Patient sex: F
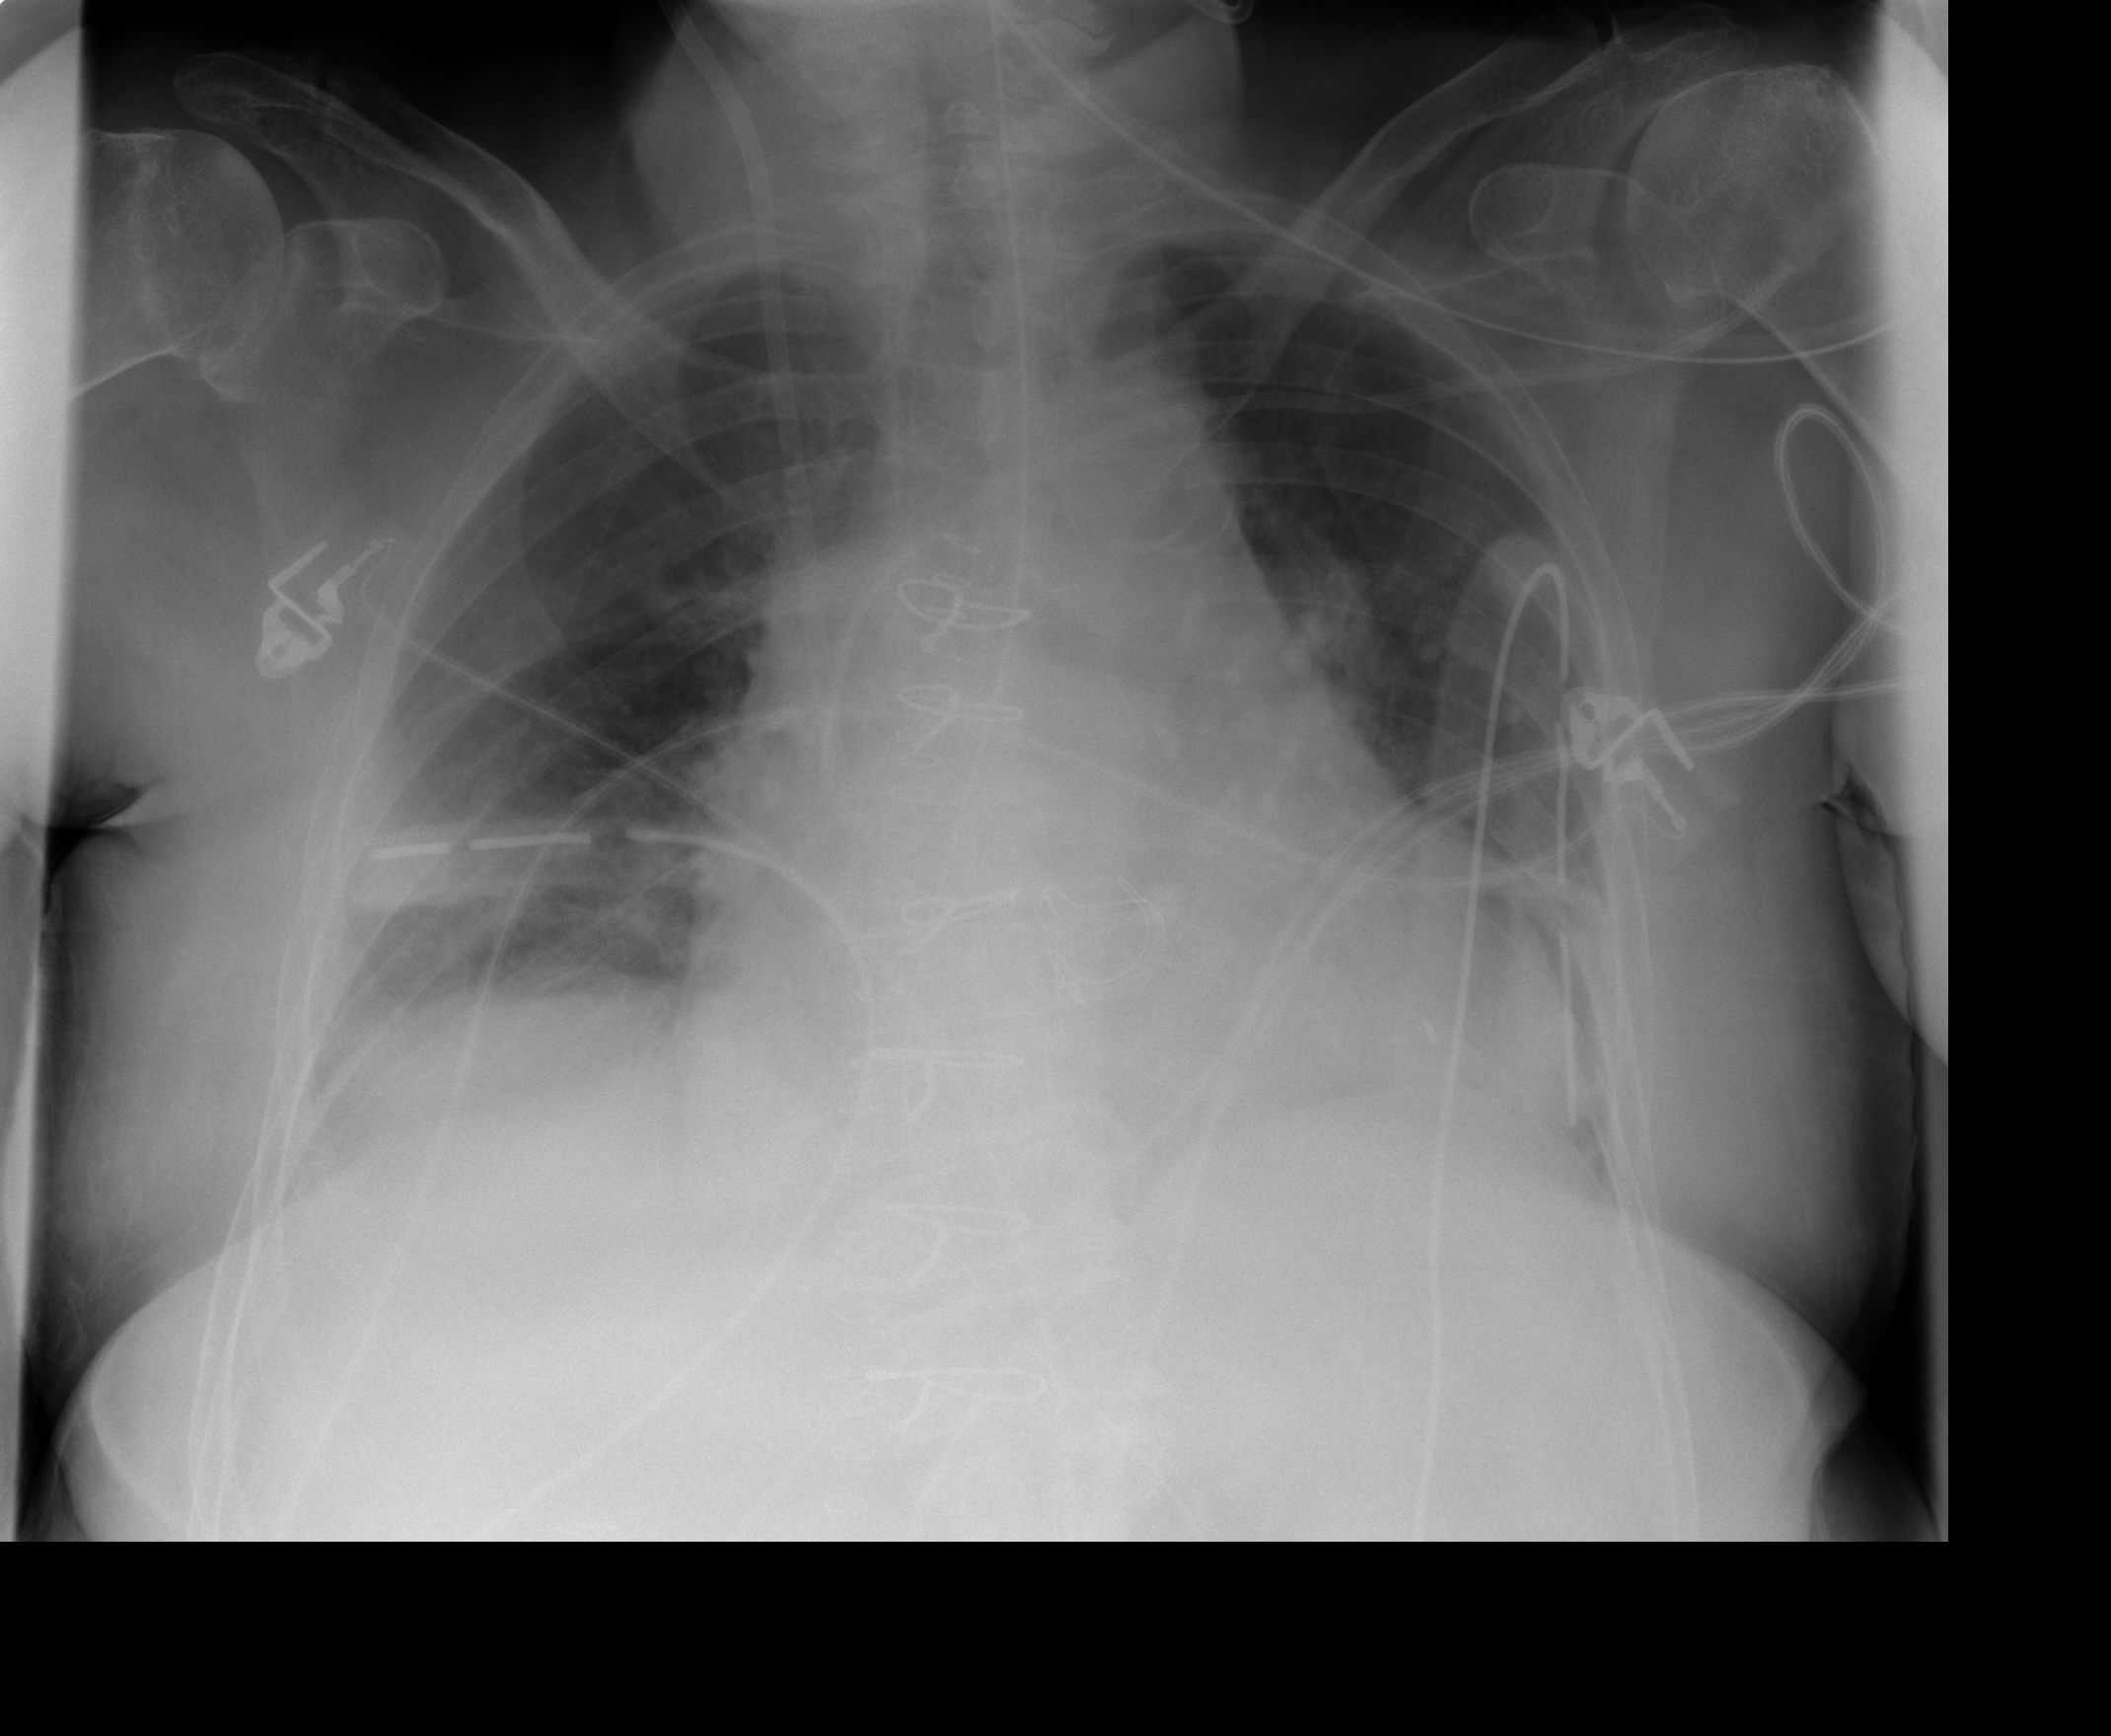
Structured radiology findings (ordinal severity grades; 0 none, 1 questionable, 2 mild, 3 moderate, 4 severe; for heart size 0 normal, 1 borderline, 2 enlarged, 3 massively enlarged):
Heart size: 2
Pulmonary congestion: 0
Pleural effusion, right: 2
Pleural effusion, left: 0
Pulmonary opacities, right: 0
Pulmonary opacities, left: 0
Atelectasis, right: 2
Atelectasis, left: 2